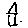
Label: house